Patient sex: F
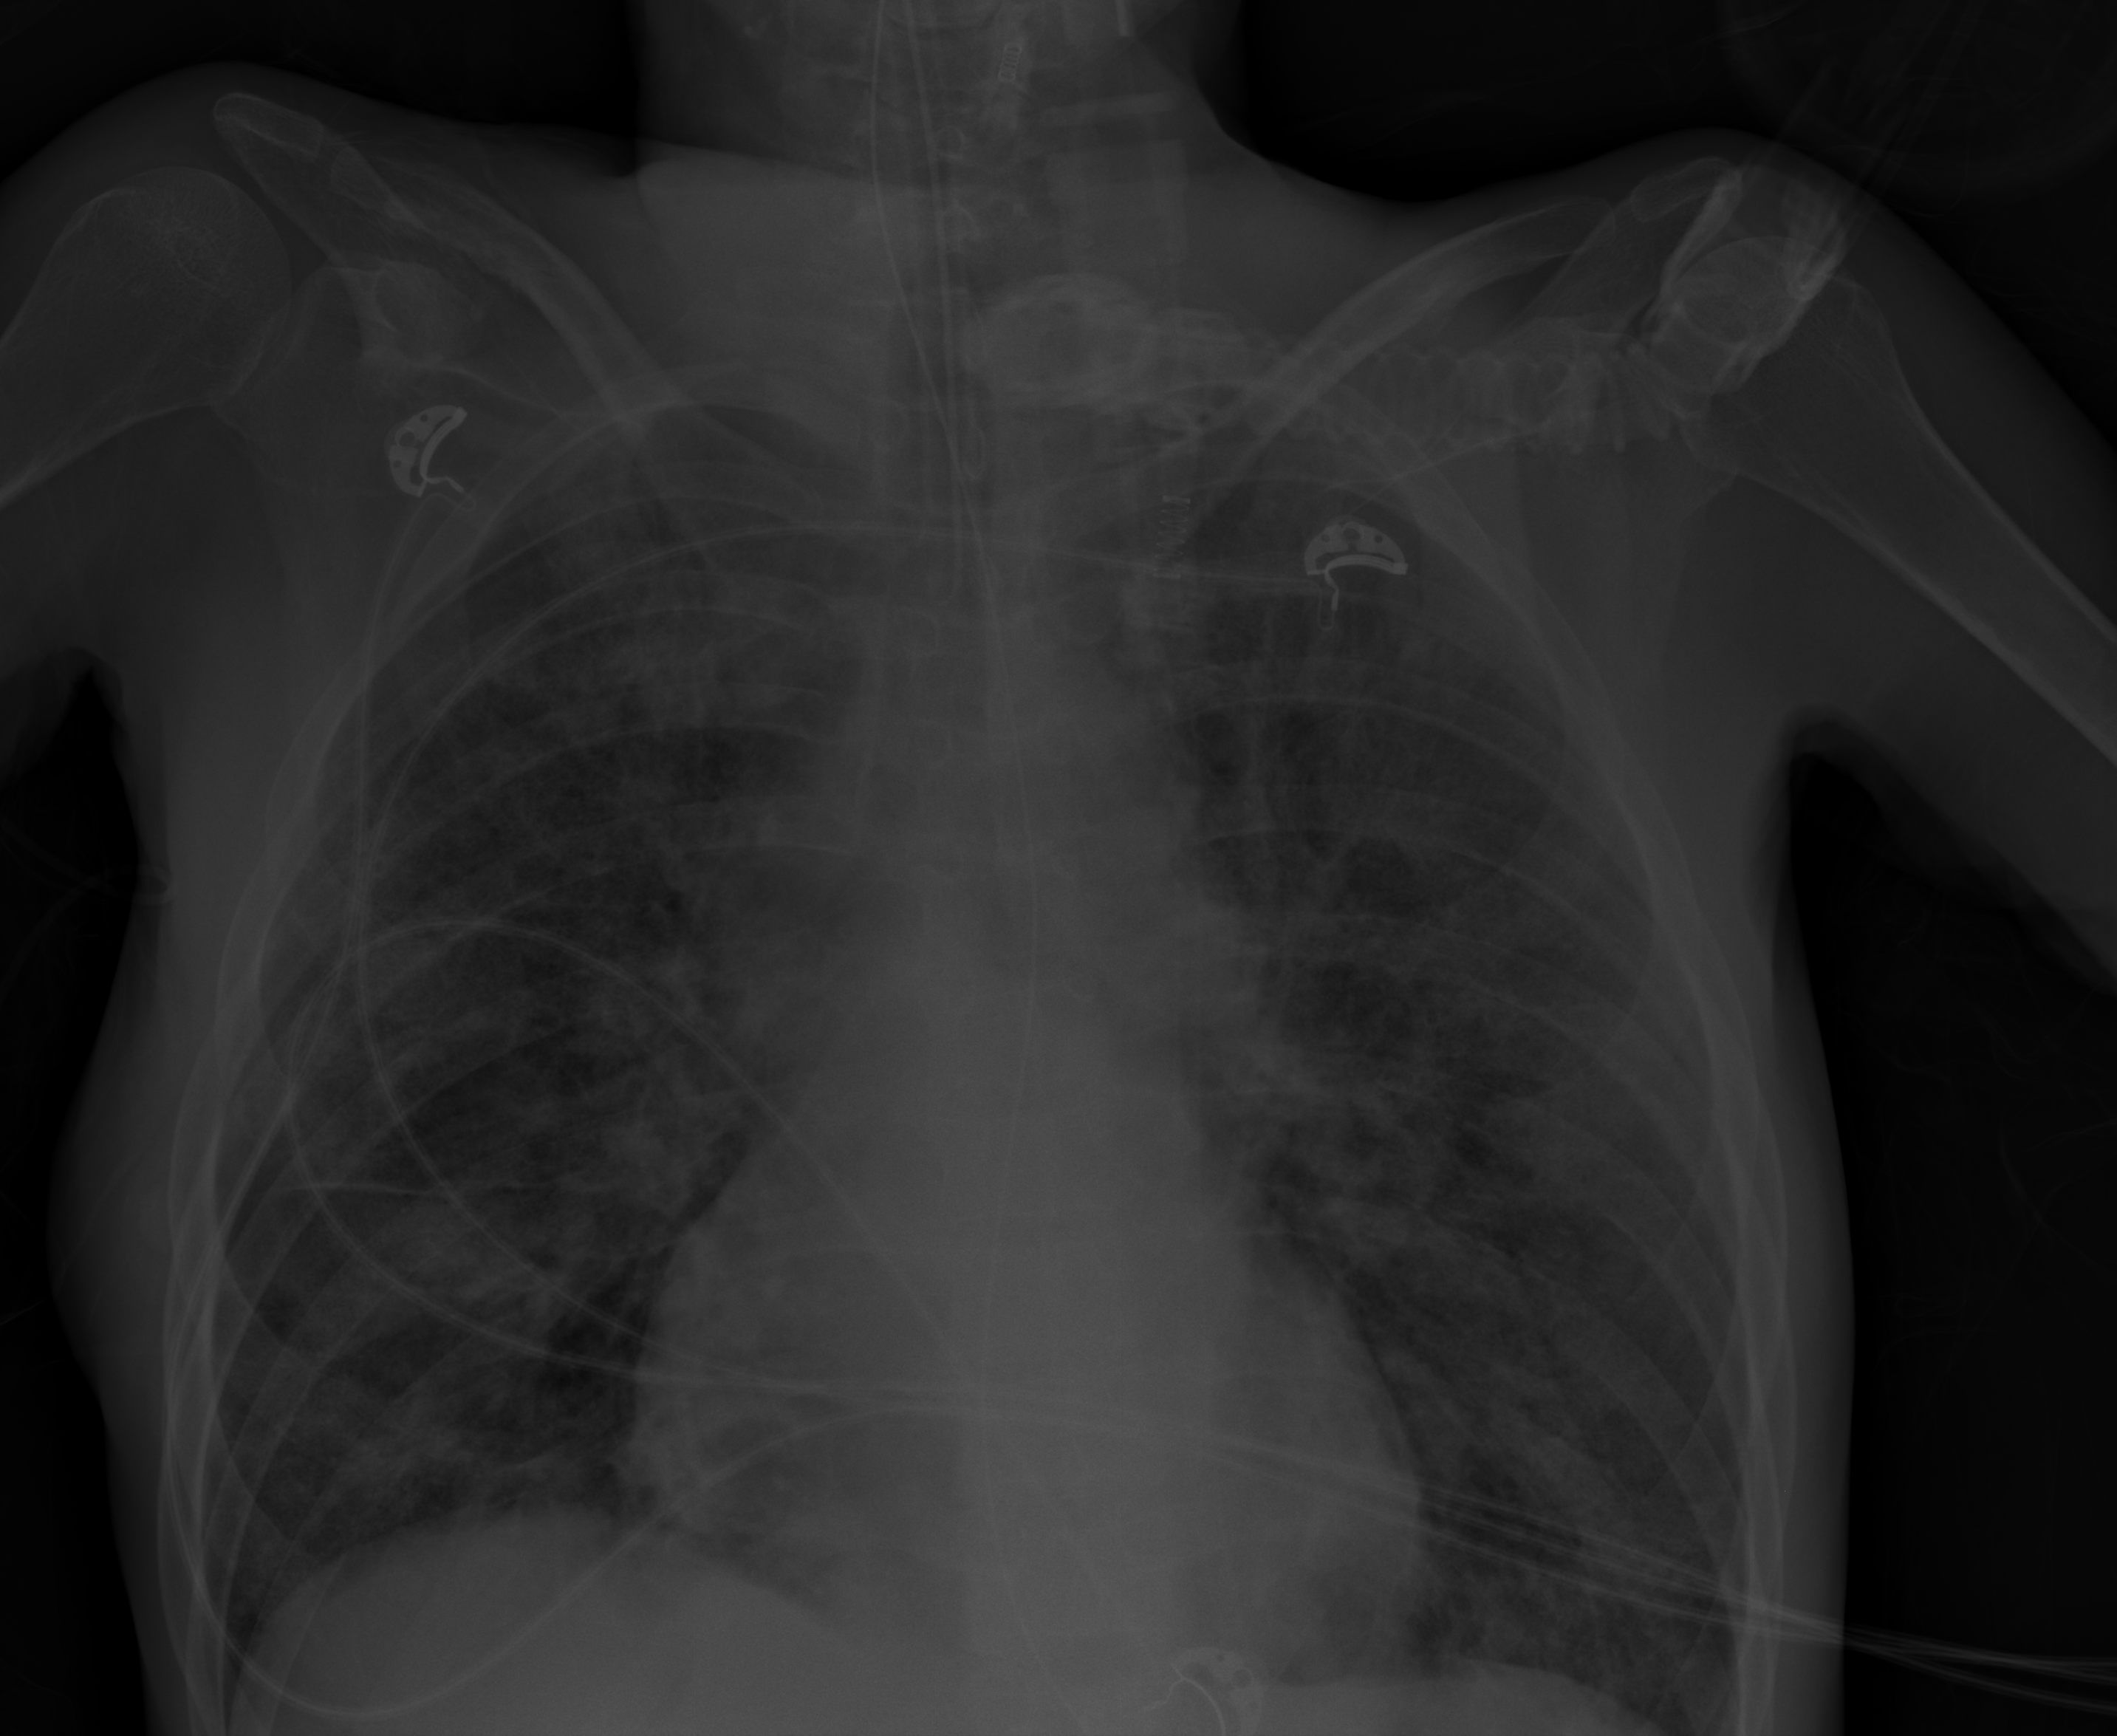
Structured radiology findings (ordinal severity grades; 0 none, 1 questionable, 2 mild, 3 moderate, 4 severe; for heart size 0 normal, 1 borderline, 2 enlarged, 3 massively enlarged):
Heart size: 1
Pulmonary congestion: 0
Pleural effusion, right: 0
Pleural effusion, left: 0
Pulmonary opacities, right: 3
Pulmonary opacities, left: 3
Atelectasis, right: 0
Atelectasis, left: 0